Interaction volume radius: 10 \u00c5
Interaction volume height: 20 \u00c5
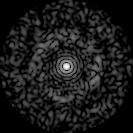
Disorder parameter: 0.8211